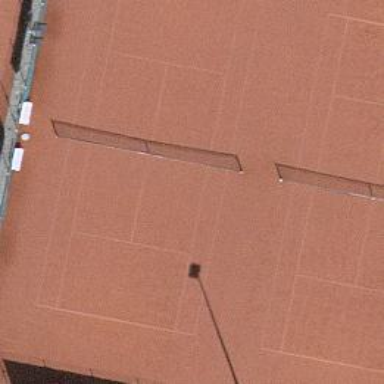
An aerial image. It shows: Tennis court on pitch designated for leisure land.